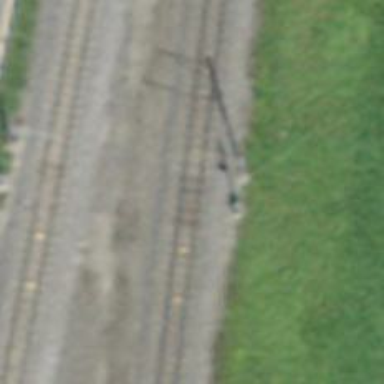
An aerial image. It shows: Railway signal.